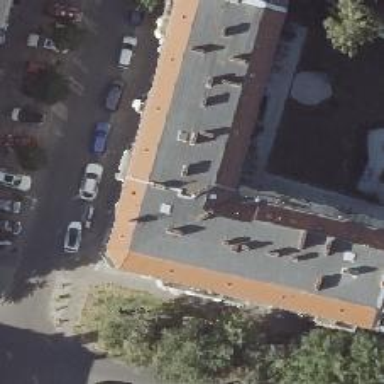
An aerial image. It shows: Kindergarten.